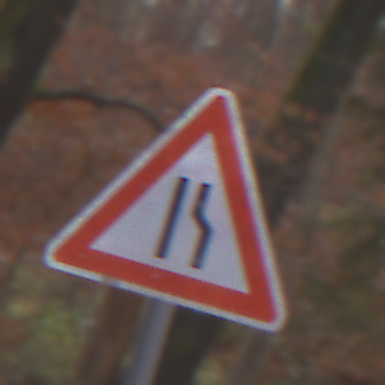
Verkehrszeichen: EinseitigVerengteFahrbahnRechts
Umgebung: Outdoor, Nature
Tageszeit: Midday
Wetter: Overcast
Licht: Natural
Jahreszeit: Autumn
Kontrast: LowContrast